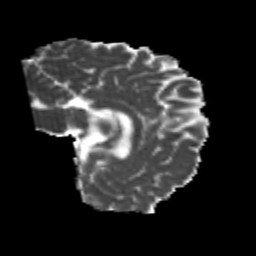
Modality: MD
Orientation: sagittal
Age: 21
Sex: male
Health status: healthy
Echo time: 0.074 s